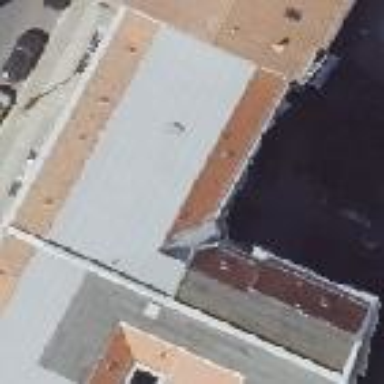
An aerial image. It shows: Unique apartment building with double saltbox roof shape.